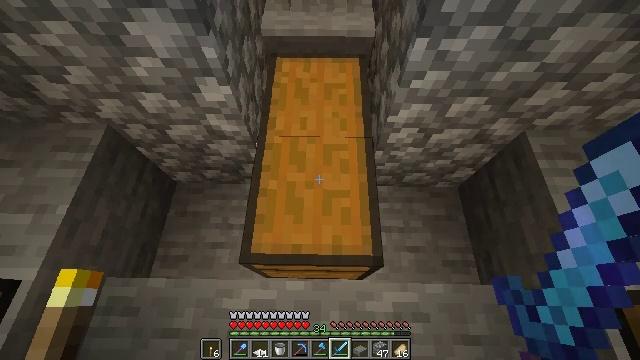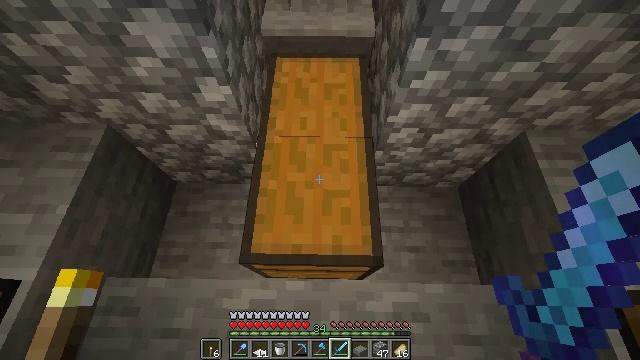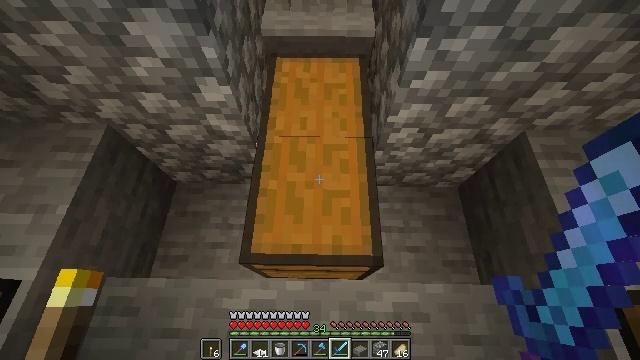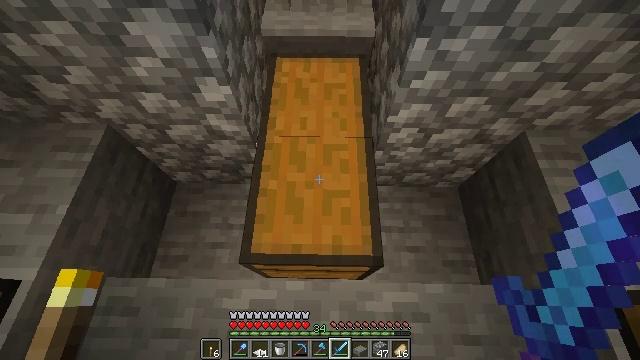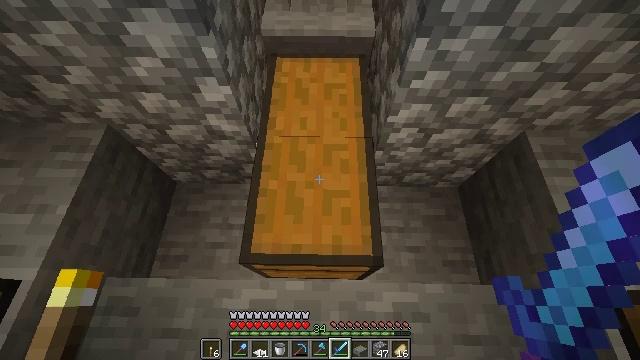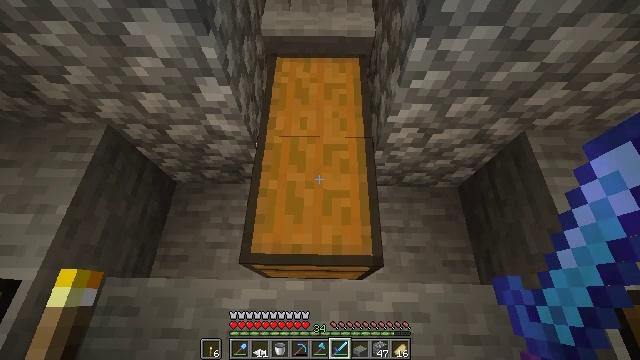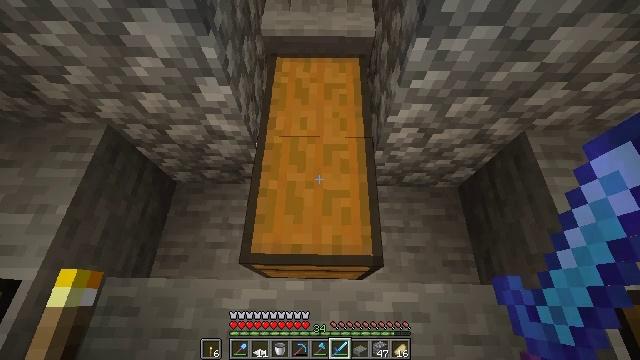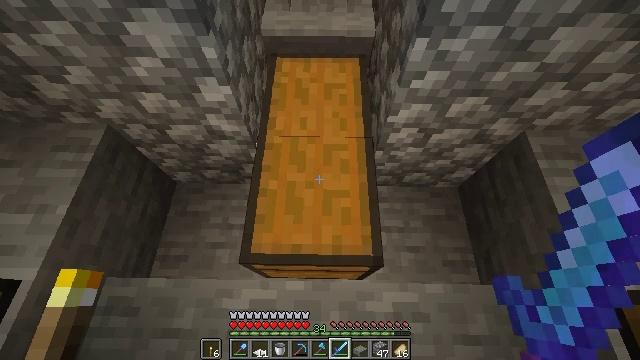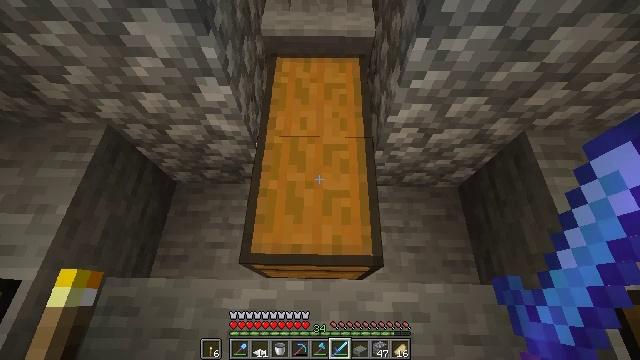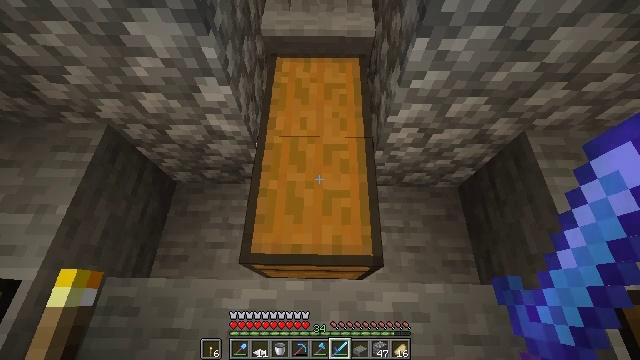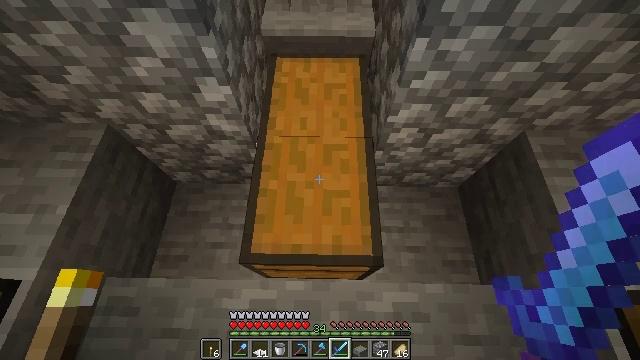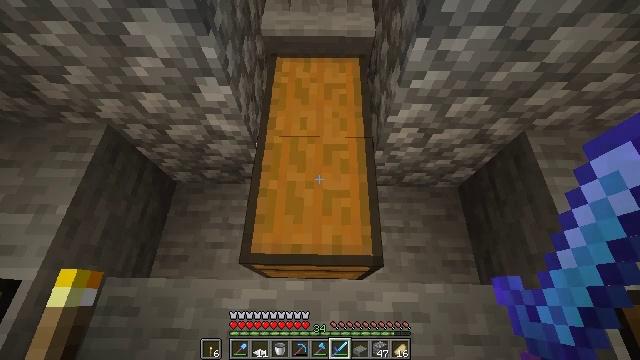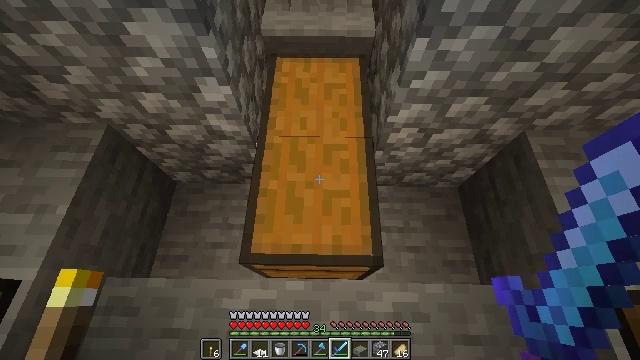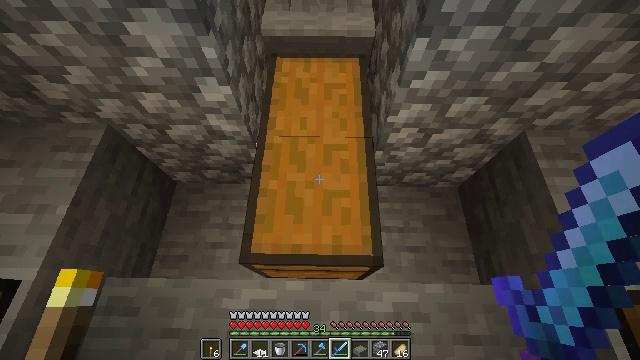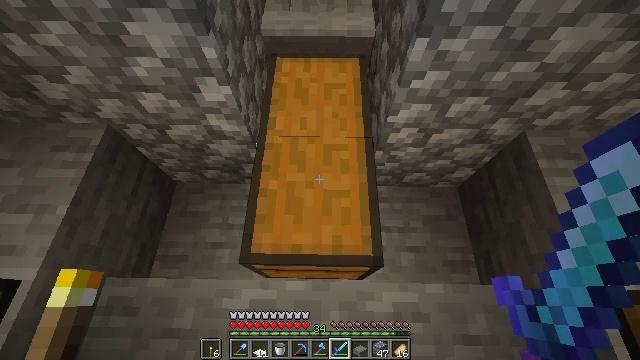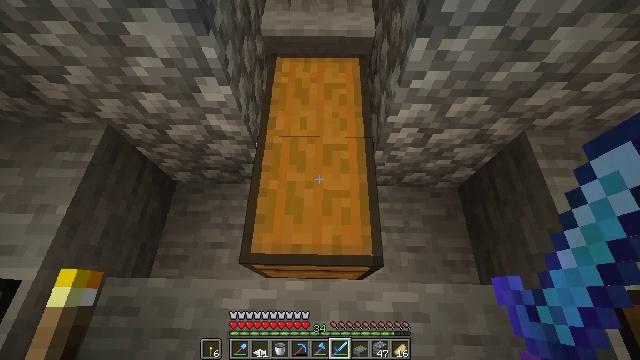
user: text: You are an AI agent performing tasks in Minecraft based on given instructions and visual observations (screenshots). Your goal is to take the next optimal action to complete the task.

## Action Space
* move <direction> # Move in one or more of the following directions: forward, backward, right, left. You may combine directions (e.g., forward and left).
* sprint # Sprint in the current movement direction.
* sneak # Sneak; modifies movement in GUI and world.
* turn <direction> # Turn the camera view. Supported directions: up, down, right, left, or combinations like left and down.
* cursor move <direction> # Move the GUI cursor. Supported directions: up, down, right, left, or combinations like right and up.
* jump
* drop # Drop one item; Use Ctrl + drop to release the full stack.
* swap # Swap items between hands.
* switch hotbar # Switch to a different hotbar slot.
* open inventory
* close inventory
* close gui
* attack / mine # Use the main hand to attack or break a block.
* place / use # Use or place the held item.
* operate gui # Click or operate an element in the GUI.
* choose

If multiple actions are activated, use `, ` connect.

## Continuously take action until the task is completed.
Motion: motion action
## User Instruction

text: Drop a diamond sword.
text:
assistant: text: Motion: no_op
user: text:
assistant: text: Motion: no_op
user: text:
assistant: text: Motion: no_op
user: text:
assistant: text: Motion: no_op
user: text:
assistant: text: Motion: no_op
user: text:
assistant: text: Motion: no_op
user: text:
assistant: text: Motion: no_op
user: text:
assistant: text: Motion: no_op
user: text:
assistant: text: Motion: no_op
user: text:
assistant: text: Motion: no_op
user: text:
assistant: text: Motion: no_op
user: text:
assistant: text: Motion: no_op
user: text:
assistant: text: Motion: no_op
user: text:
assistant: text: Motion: no_op
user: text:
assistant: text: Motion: no_op
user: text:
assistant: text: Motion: no_op
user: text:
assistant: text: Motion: no_op
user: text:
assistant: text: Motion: no_op
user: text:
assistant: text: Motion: no_op
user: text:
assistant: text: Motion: no_op
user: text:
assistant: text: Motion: no_op
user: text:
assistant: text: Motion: no_op
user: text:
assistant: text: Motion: no_op
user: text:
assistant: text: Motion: no_op
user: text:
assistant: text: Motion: no_op
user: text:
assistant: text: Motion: no_op
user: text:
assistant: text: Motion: no_op
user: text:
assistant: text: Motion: no_op
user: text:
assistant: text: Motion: no_op
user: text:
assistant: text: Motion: no_op